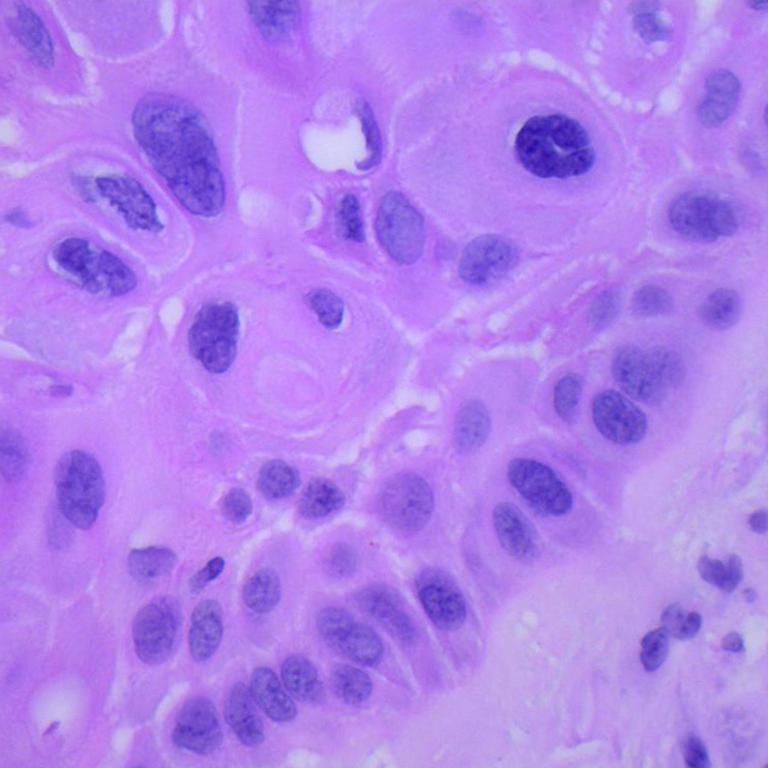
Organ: lung
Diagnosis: squamous carcinomas